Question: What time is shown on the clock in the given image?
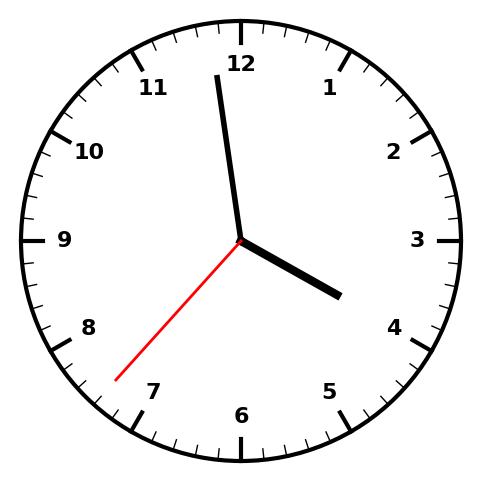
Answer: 03:58:37